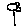
Label: flower